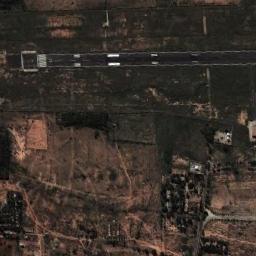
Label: runway